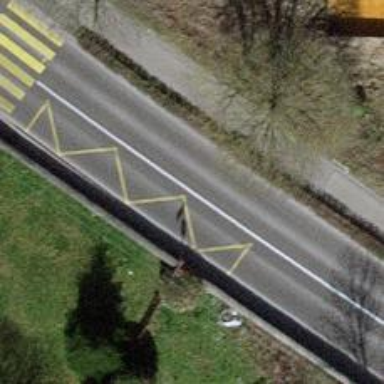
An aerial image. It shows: Bus stop with stop position for public transport.